Question: I'm dealing with a set of cells that looks something like this:

What I'm trying to do is filter through the Country column for each country, and then take each of the Mfr's and add them together so that I can filter for them all in another workbook.
So basically, I want to 'Join(m1, m2, m3)' and this is how I'm trying to do it:
'xRange' is the column for "Mfr Abbreviation". I also have 'If xCell... <> "" Then' because there are not "Previous Mfr Abbrev" for all entries in 'xRange'
'''
Dim tempMfr As String
Dim temp2Mfr As String
Dim stringArray() As String
Dim arraytostring As String
For Each xCell In xRange
tempMfr = xCell
If xCell.Offset(0, 2) <> "" Then
temp2Mfr = xCell.Offset(0, 2)
stringArray() = Split(temp2Mfr, ", ")
arraytostring = Join(temp2Mfr & stringArray, ", ")
stringArray() = Split(arraytostring, ", ")
For x = LBound(stringArray) To UBound(stringArray)
MsgBox (stringArray(x))
Next
End If
Next
'''
My issue comes from the line 'Join(temp2Mfr & stringArray)' due to the '&' creating a Compile Error.
I've also tried:
'''
ReDim Preserve stringArray(0 to (UBound(stringArray) + 1))
stringArray(UBound(stringArray)) = temp2Mfr
'''
---
Once I get that sorted out, I plan on using a search in the other workbook that looks something like this:
'''
Cells.AutoFilter Field:=4, Criteria1:= Array(MfrArray)
'''
---
Thank you very much for your help.
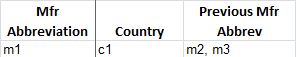
Answer: Your are trying to concatenate a string to your array before Join even executes.
That's not permitted and is what is causing your error.
You can do this instead:
'''
Redim Preserve stringArray(Ubound(stringArray) + 1)
stringArray(Ubound(stringArray)) = temp2Mfr
'''
You do not need Join() at all.